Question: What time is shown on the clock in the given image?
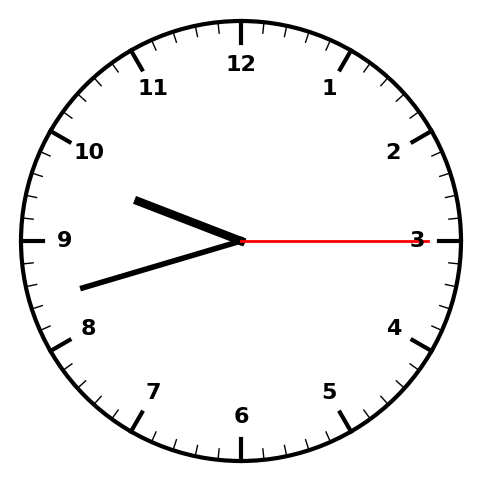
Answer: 09:42:15